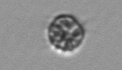
Label: coccolithophorid